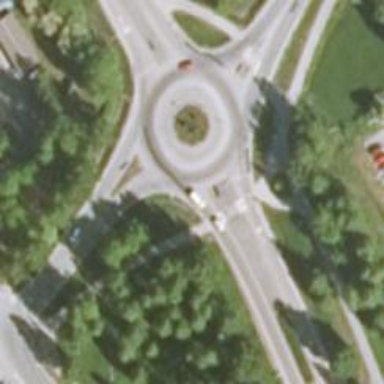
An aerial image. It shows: Roundabout at primary highway.